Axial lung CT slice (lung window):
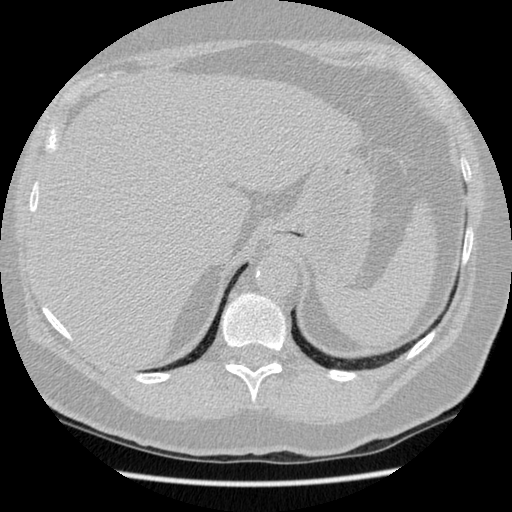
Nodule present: no